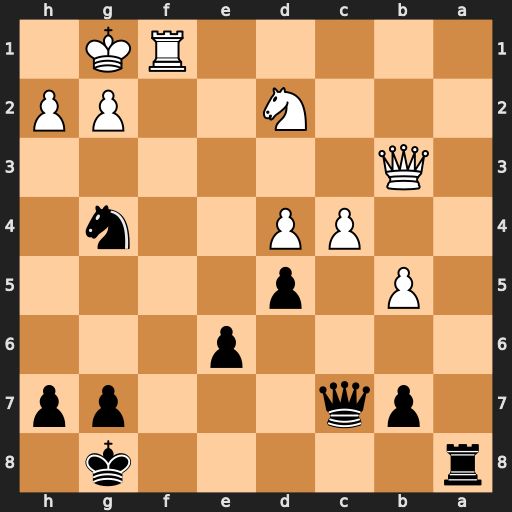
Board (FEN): r5k1/1pq3pp/4p3/1P1p4/2PP2n1/1Q6/3N2PP/5RK1
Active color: b
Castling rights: -
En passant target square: -
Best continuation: Qxh2#